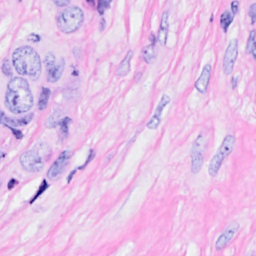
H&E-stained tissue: Breast